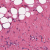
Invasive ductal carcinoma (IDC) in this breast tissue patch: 0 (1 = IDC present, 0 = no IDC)